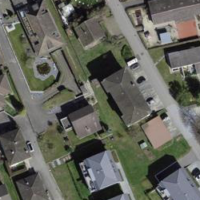
EUNIS habitat code: 54
Species observed at this site:
Bellis perennis